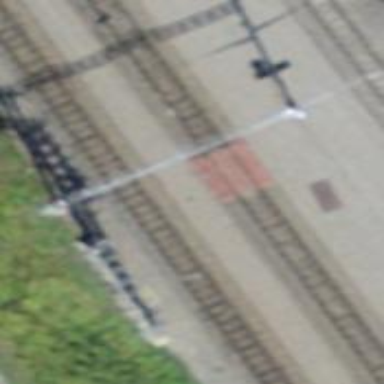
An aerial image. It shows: Unmarked railway crossing.